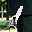
Label: 1